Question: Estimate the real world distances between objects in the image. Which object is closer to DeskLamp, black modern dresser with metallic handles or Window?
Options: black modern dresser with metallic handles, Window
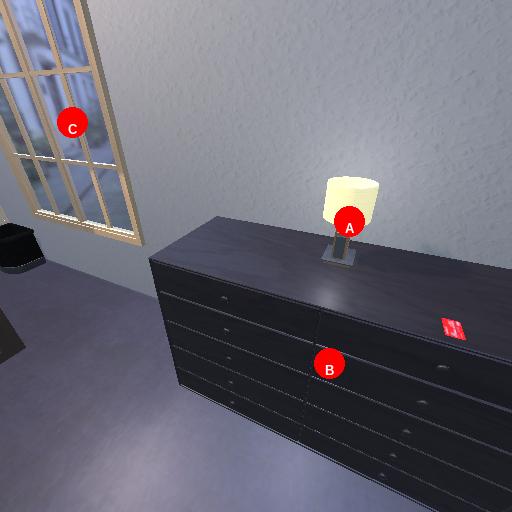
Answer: black modern dresser with metallic handles